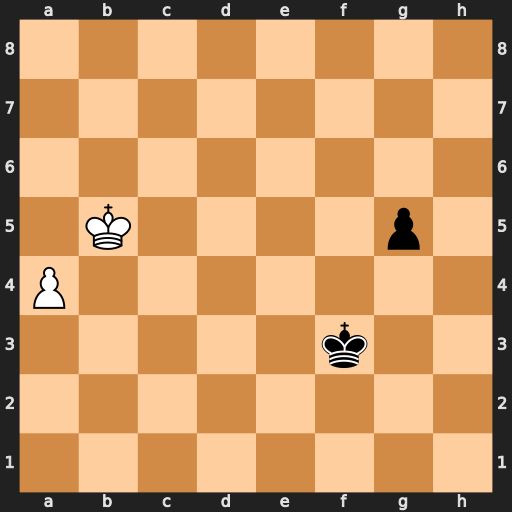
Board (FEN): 8/8/8/1K4p1/P7/5k2/8/8
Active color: w
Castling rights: -
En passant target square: -
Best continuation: a5 g4 a6 g3 a7 Kf2 a8=Q